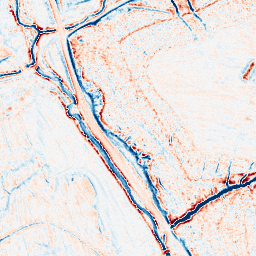
Category: edge_preserving
Decomposition family: anisotropic_diffusion
Decomposition parameters: iterations: 10
kappa: 50
gamma: 0.2
Upsampling method: sinc_blackman
Upsampling parameters: scale: 2
kernel_size: 8
Upsampling scale: 2